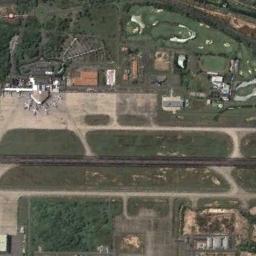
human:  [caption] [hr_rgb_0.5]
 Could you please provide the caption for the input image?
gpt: The airport is bordered by a large lawn .

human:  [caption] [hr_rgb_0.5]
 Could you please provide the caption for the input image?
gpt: Several runways and buildings are scattered in the airport while every plane is on their own position .

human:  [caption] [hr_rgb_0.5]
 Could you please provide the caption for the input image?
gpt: An airport with some parallel runways and a terminal on the lawn and some planes parked next to the terminal .

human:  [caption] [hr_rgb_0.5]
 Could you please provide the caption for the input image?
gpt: There are several planes on the tarmac with several runways in the airport next to the grass .

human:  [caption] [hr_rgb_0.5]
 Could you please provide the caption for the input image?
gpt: The airport is surrounded by grass .